Question: Instead of using Click event i'm using .on for this.But i want to get the first td html when i click to the deleteArticle button.how would i select it using jquery this or something
'''
$("#pard_admin").on("click", ".deleteArticle", function (event) {
var data = $(this).closest('tr').find('td:first').html();
});
'''
in above this is relevant to the #pard_admin not for .deleteArticle i guess
'''
$(".deleteArticle").click(function (event) {
var data = $(this).closest('tr').find('td:first').html();
});
'''
In here this is relevant to '.deleteArticle'.So how would i use this select to get the just click '.deleteArticle' button closest 'tr td first innetHHTMl' ?

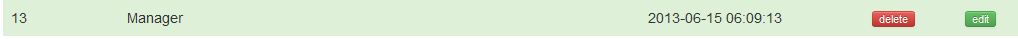
Answer: In both your cases, 'this' refers to the same element '.deleteArticle' if you click on '.deleteArticle'